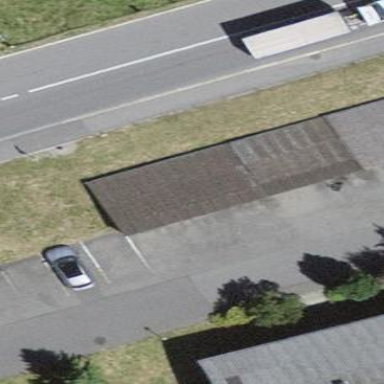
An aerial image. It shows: Garage building.